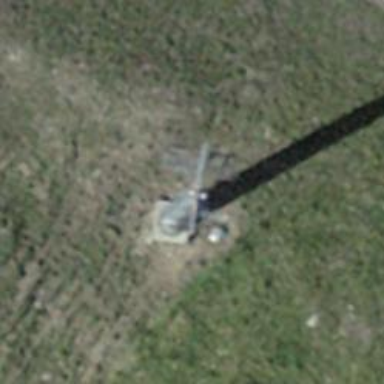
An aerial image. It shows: Pylon for aerialway.